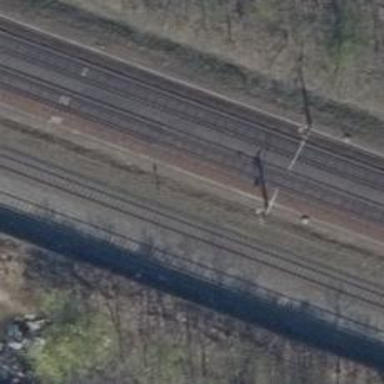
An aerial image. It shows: Solitary milestone along the railway.